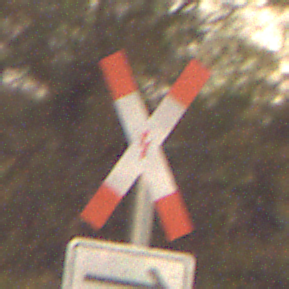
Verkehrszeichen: Andreaskreuz
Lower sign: RichtungsangabeDurchPfeile4
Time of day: Night
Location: Outdoor (Nature)
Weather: Clear
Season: NotSpecified
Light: Natural